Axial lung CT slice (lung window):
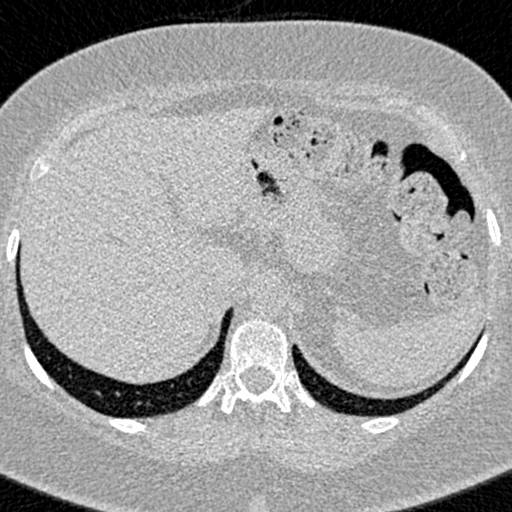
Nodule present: no